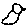
Label: bird